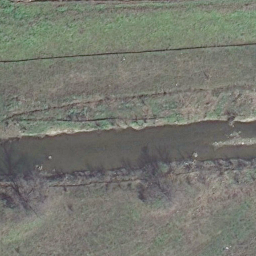
Label: river